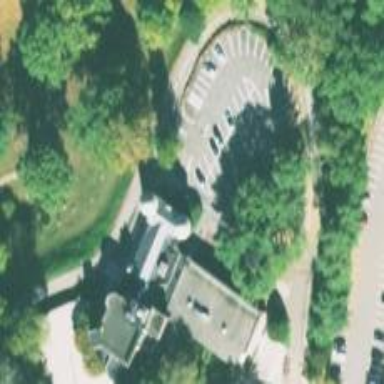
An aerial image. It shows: Museum building.